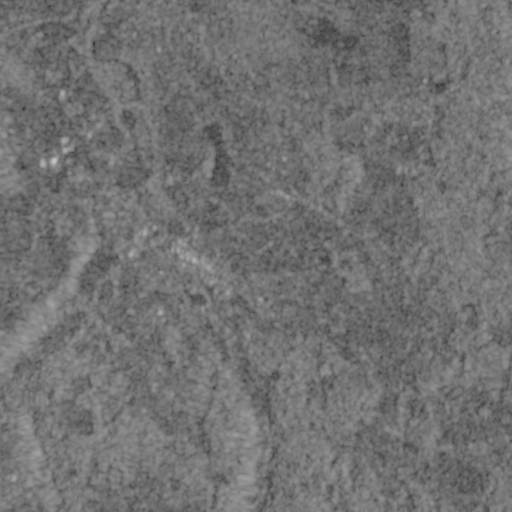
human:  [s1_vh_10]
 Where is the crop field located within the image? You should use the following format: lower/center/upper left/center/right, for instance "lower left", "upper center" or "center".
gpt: The crop field is located in the upper left of the image.
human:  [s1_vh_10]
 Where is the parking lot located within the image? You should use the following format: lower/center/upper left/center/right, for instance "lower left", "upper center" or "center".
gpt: The parking lot is located in the lower center of the image.
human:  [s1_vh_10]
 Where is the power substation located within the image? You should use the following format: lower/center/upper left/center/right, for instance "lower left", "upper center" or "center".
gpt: The power substation is located in the center left of the image.
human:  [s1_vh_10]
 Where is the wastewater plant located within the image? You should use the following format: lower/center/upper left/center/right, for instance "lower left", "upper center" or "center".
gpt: The wastewater plant is located in the center left of the image.
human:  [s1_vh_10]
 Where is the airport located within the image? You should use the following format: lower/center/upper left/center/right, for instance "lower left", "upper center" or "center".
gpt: There is no airport in the image.

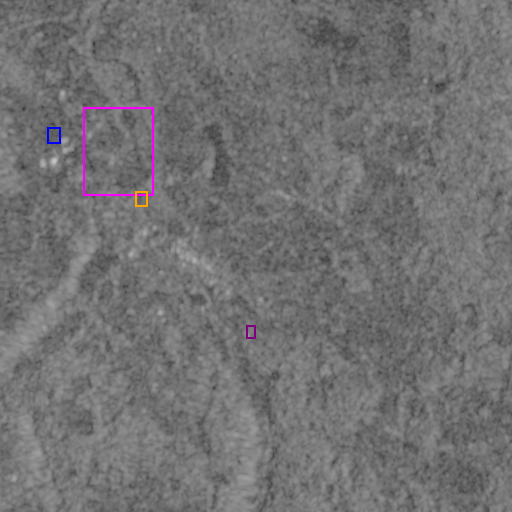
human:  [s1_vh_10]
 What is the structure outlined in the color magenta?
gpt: The structure outlined in magenta is a crop field.
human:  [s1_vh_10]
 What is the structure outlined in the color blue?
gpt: The structure outlined in blue is a park.
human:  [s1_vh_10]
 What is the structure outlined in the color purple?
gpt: The structure outlined in purple is a power substation.
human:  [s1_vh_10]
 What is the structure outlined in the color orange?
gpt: The structure outlined in orange is a wastewater plant.
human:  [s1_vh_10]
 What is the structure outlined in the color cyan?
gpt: There is no cyan outline.